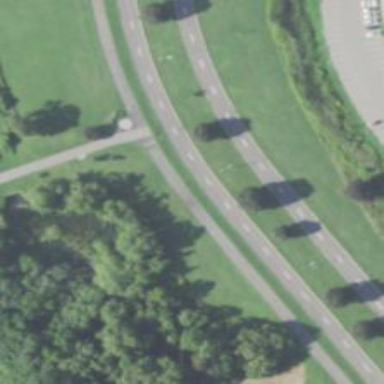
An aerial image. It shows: Cycleway.